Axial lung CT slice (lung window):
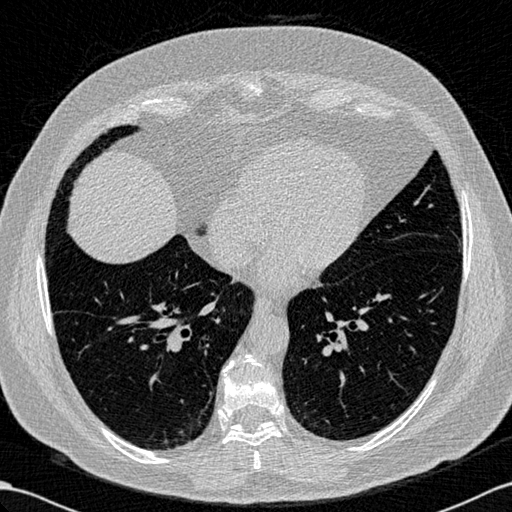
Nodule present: no